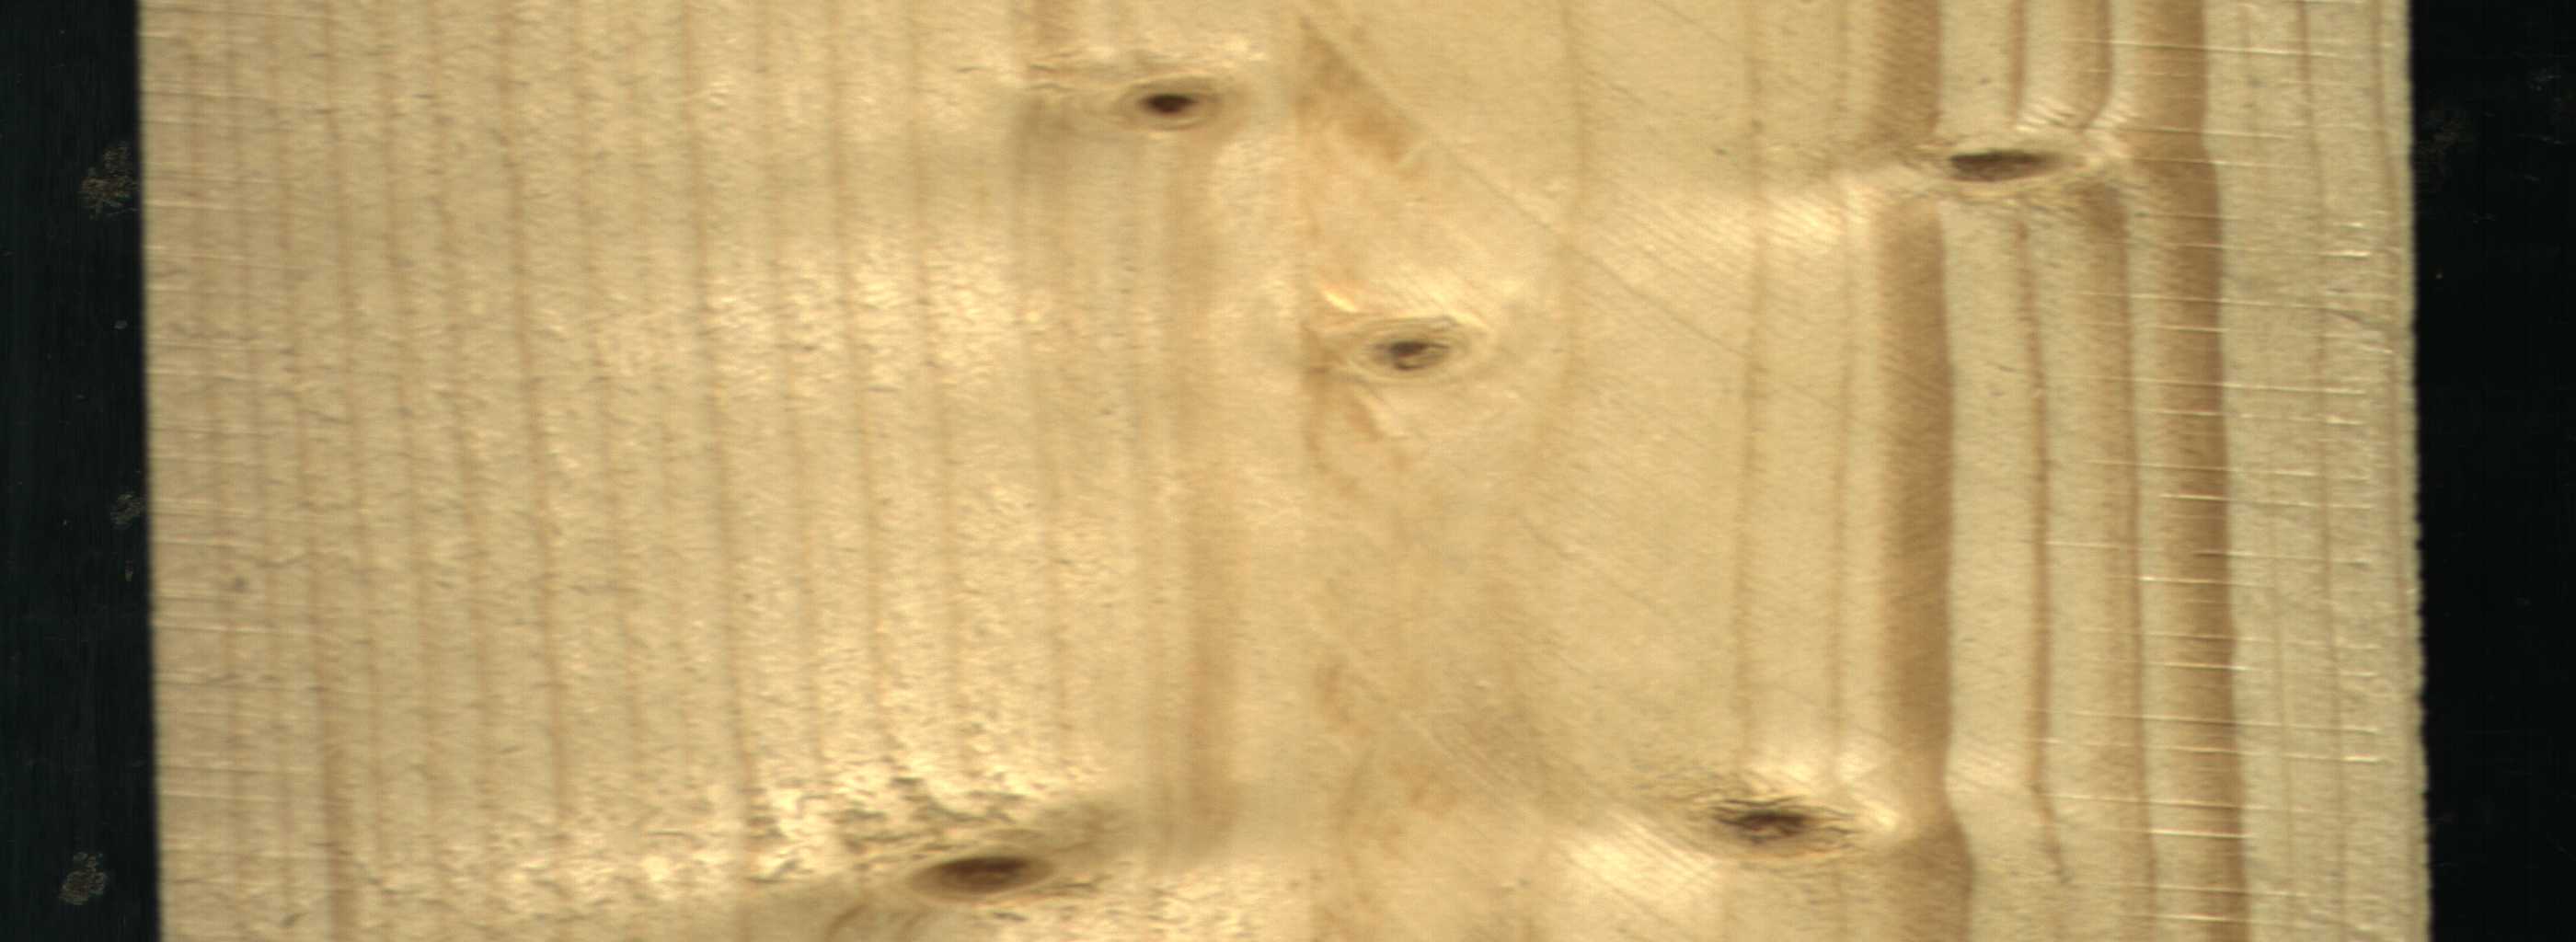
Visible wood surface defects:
Dead_Knot
Dead_Knot
Dead_Knot
Dead_Knot
Live_Knot
Live_Knot
Live_Knot
Live_Knot
Live_Knot